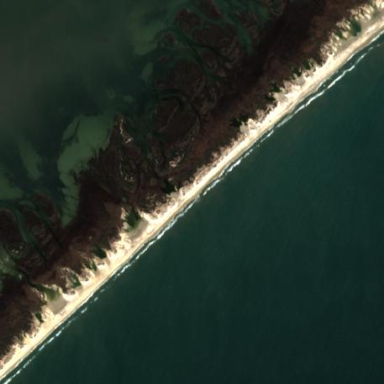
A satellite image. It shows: Sandy beach with natural surroundings.